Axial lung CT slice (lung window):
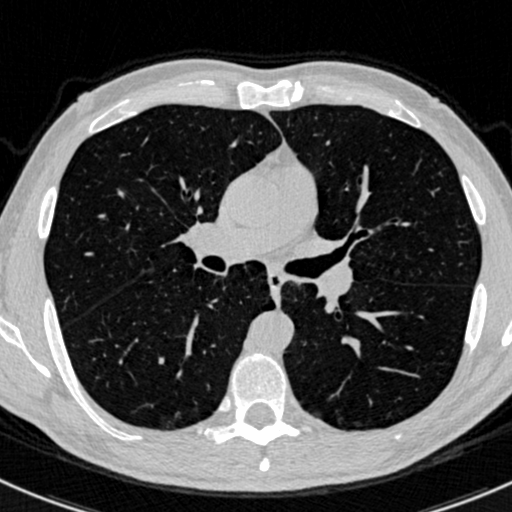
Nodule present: no